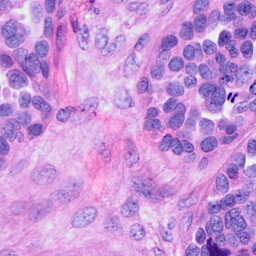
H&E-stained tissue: Ovarian